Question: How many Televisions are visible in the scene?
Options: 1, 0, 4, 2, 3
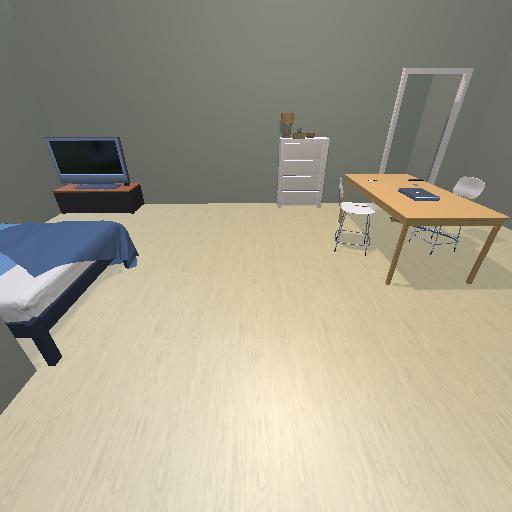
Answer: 1